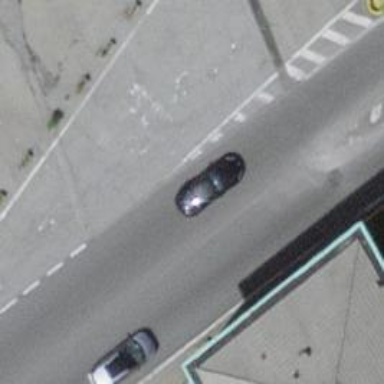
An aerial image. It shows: Uncontrolled zebra crossing on the road.